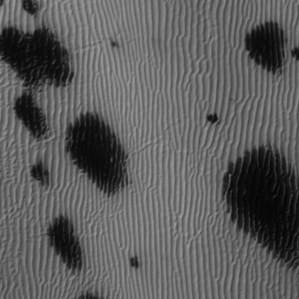
Label: frost